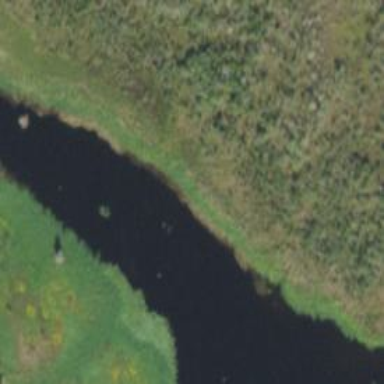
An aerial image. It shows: Marshy wetland area.